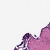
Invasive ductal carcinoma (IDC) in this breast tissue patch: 0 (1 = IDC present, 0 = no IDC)